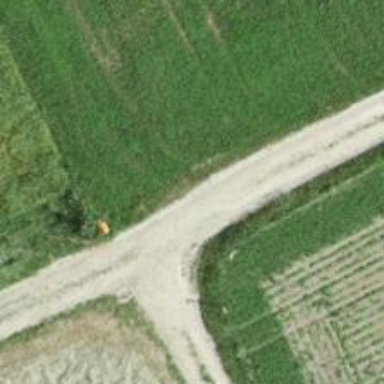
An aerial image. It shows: Pole with roofed pipeline marker.